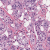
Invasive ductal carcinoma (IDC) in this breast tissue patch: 1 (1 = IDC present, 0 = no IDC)